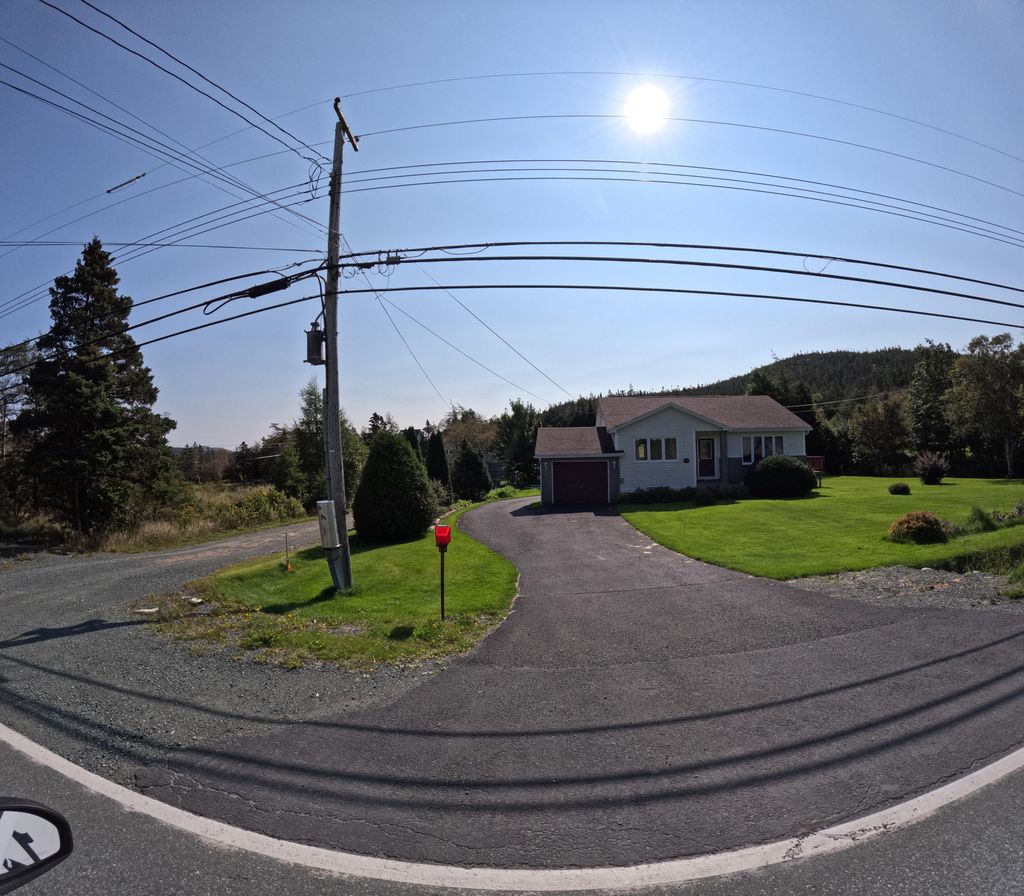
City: st_johns